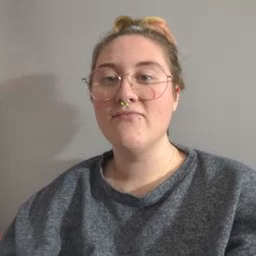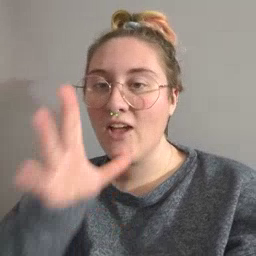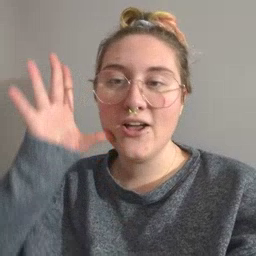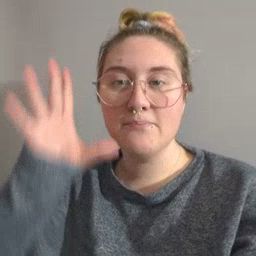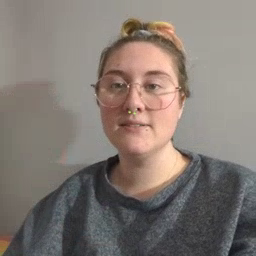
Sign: farm